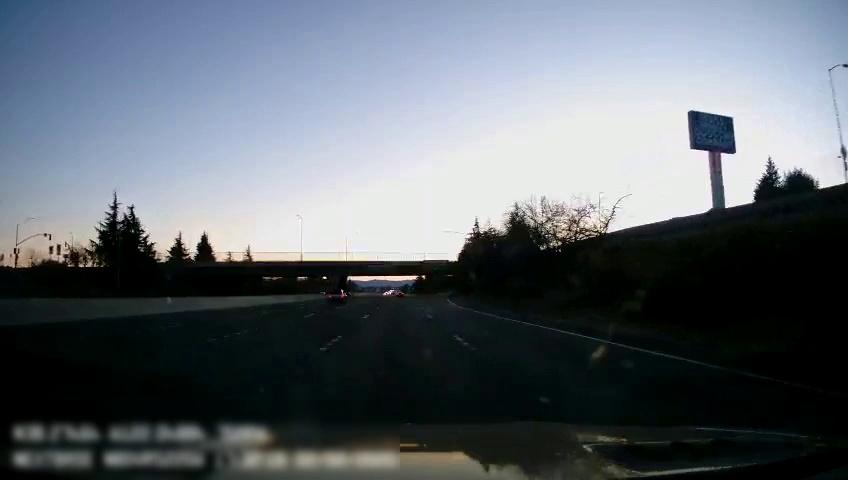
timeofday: Day
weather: Sunny
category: Drivable Space
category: Vehicles | SUV
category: Lanes | Current Lane
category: Lanes | Alternate Lane
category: Lanes | Alternate Lane
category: Lanes | Current Lane
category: Lanes | Alternate Lane